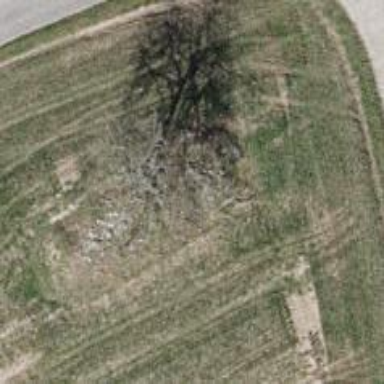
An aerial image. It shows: Single tag "natural: tree."